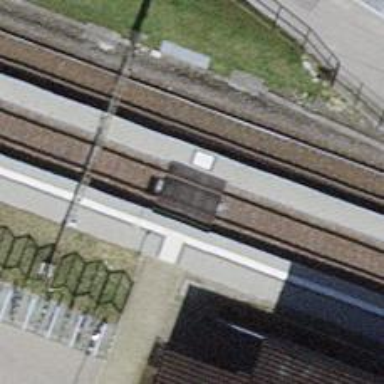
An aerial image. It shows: Railway crossing.